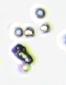
Label: Phaeocystis